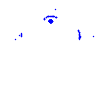
Particle: proton